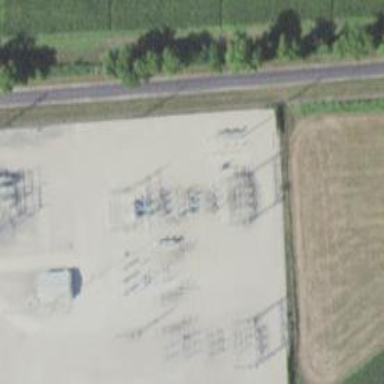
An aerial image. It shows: Switch for power supply.